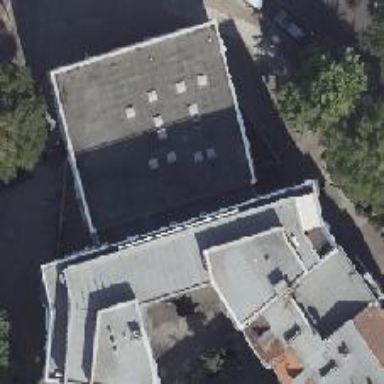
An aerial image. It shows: Hospital building with flat roof. It serves as healthcare centre.